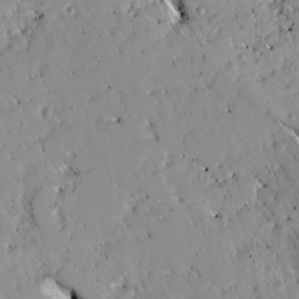
Label: non_frost